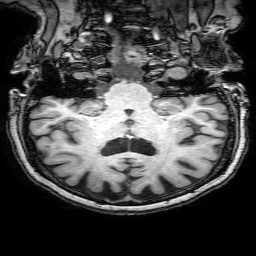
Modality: T1w
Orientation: sagittal
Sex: female
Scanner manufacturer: philips
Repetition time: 0.008124 s
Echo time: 0.00371 s